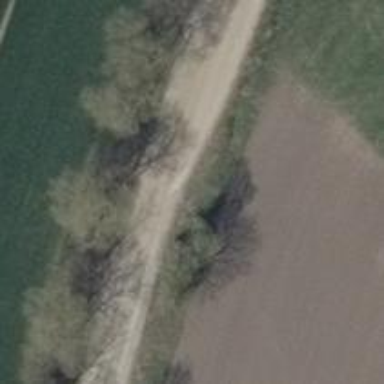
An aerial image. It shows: Unclassified road.